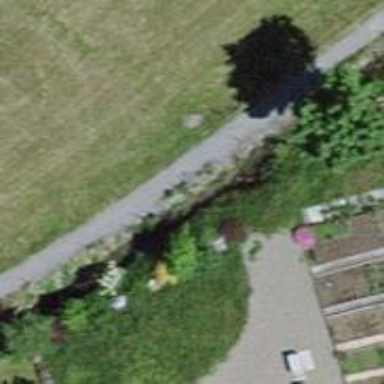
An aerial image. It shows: Unpaved footway.